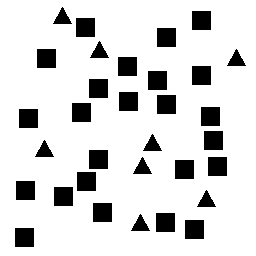
Squares: 24
Triangles: 8
Stars: 0
Total shapes: 32